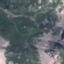
Land use / land cover class: HerbaceousVegetation